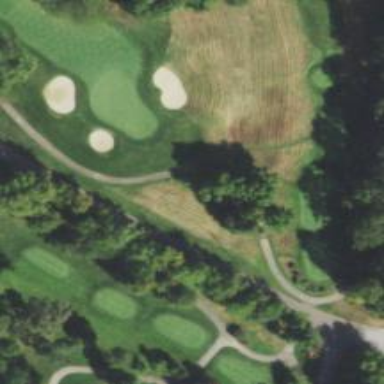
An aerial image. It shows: Pathway for golfing.